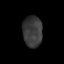
Tissue: prostate
Cell type: T cells
Senescence score: 0.7425
Nuclear area (px): 602
Mean DAPI intensity: 57.301